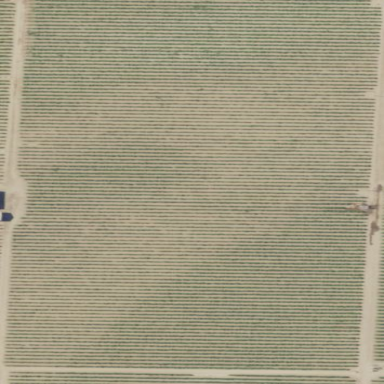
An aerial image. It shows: Beautiful vineyard in the countryside.